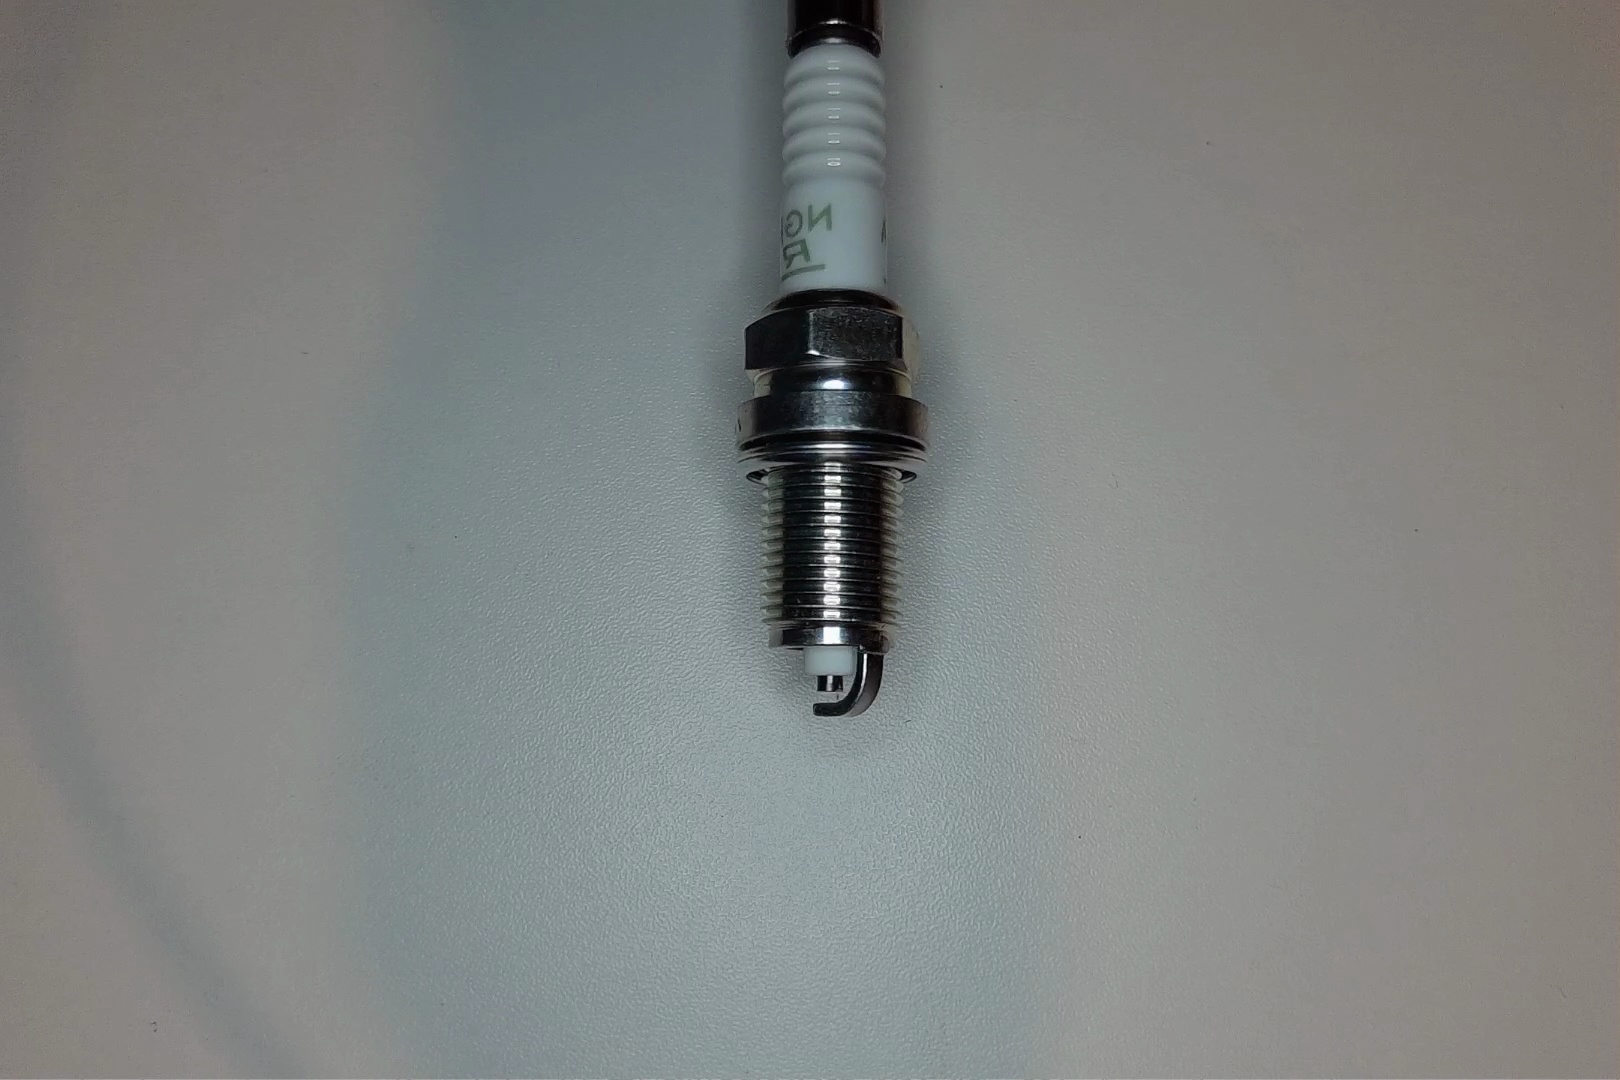
Label: normal